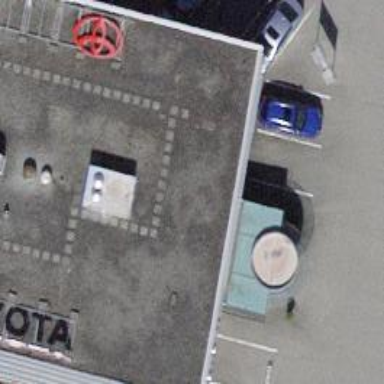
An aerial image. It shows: Car shop offering both dealer and repair services.